Interaction volume radius: 5 \u00c5
Interaction volume height: 20 \u00c5
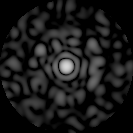
Disorder parameter: 0.8345